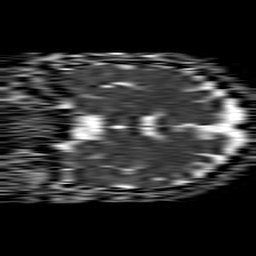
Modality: ADC
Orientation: coronal
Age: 38
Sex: female
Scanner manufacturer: philips
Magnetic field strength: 1.5 T
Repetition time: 4.6 s
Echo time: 0.08631 s